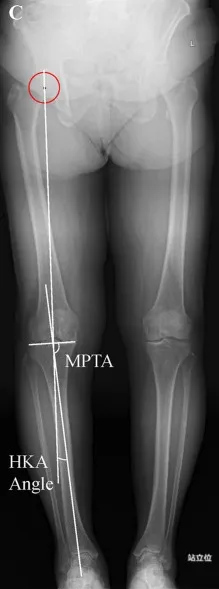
Pre-operative imaging data. (B) Lateral film of the right knee joint.
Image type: radiology (x_ray)